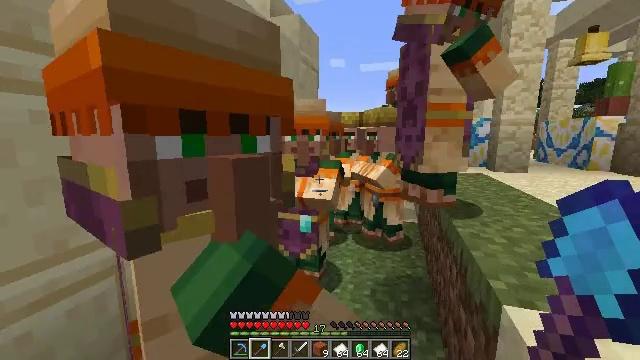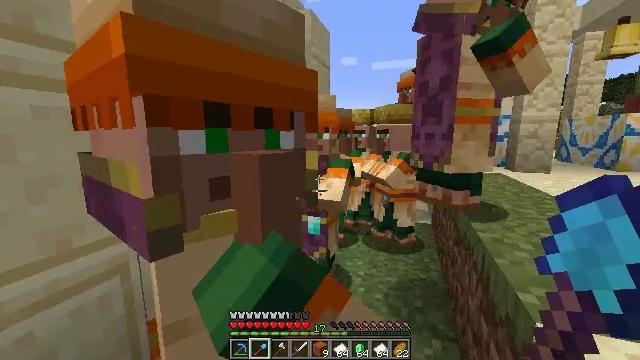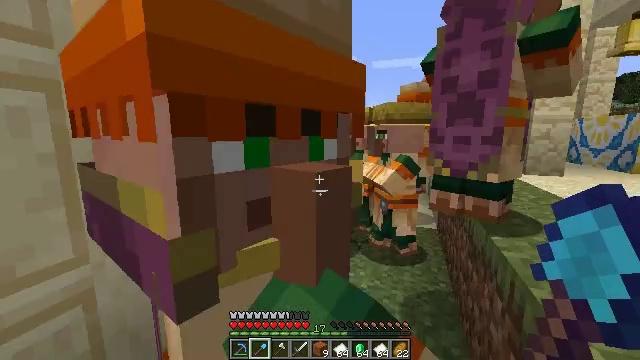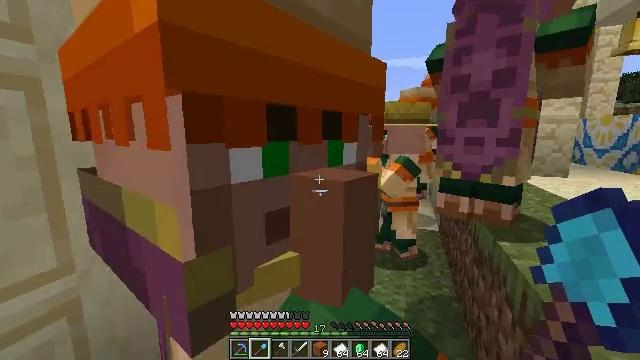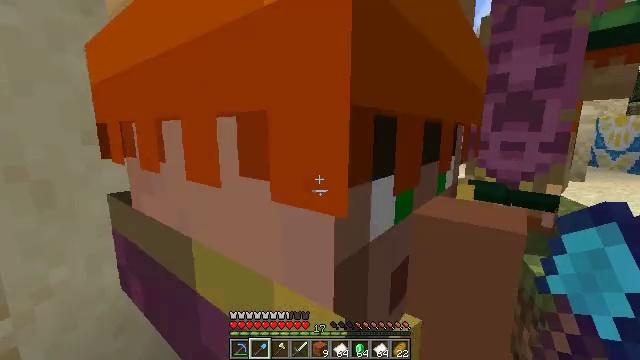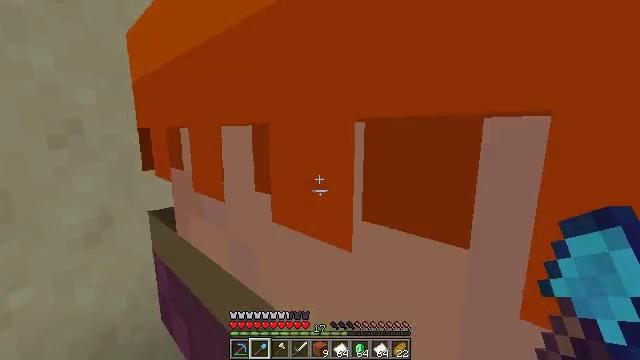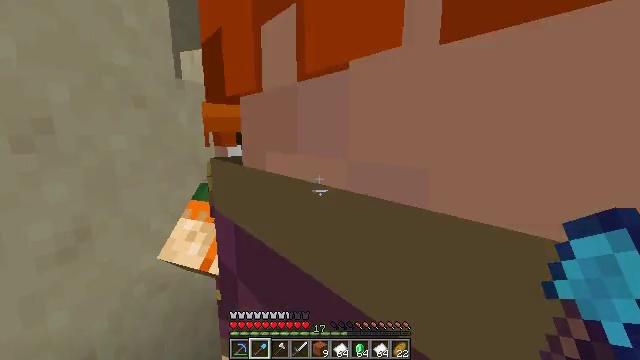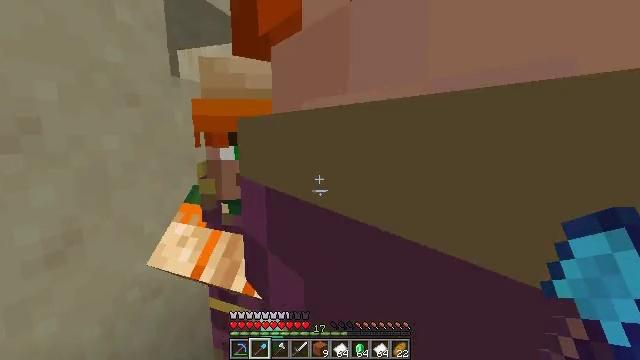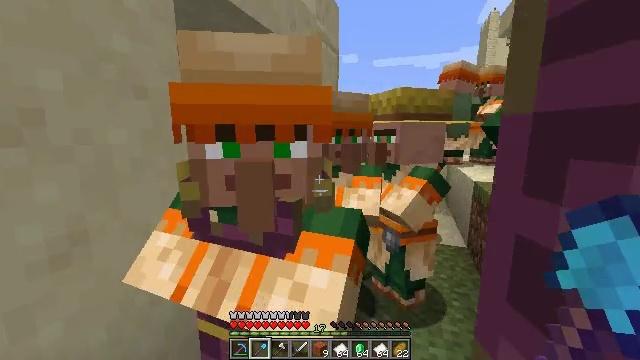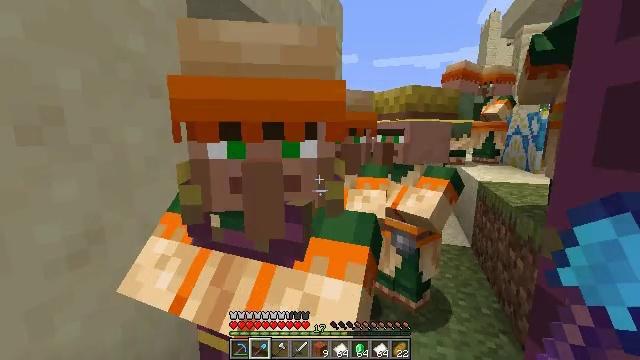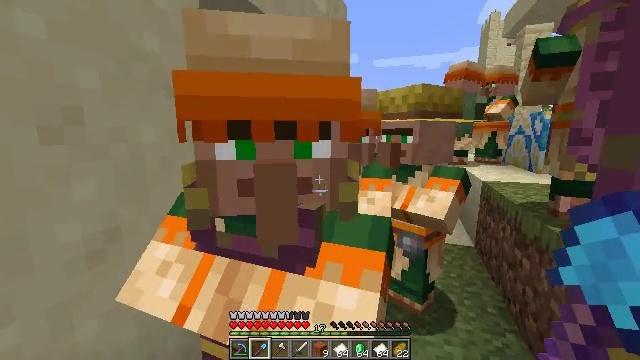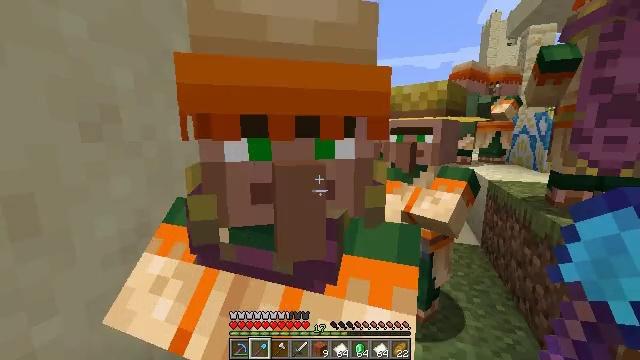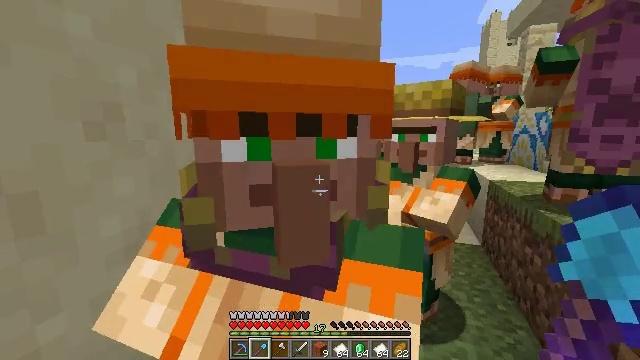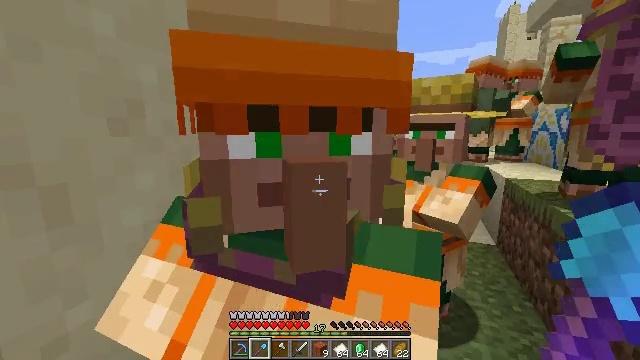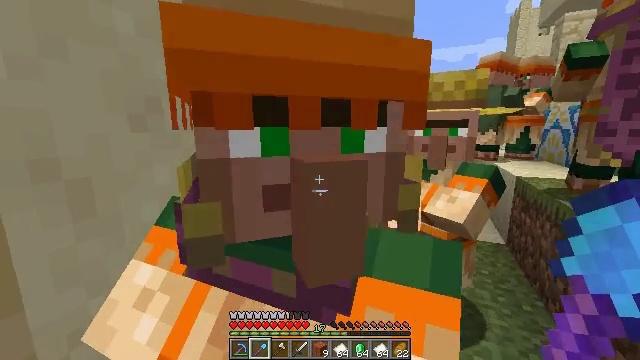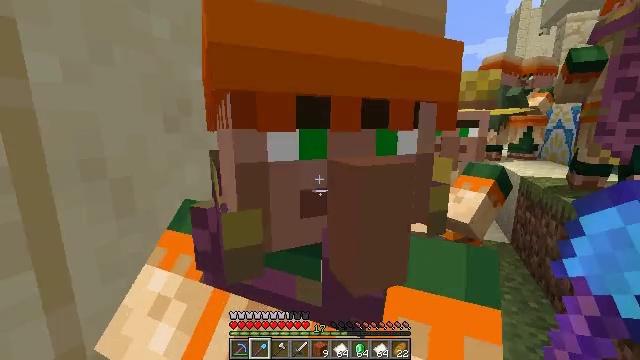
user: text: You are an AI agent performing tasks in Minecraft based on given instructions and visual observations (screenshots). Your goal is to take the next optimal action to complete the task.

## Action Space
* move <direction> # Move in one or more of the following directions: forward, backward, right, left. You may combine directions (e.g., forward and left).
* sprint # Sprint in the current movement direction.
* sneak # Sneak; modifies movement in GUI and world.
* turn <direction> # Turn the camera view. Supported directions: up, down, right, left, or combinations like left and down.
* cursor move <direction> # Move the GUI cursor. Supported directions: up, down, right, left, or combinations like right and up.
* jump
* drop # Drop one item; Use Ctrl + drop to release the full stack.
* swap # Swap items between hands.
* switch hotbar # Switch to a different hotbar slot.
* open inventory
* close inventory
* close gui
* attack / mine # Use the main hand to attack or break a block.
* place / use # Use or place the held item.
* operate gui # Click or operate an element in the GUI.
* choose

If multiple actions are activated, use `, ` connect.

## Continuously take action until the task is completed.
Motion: motion action
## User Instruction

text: Harvest wheat from the field.
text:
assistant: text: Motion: move forward, turn left
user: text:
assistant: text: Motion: move forward
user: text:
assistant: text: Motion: move forward
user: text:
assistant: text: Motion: move forward
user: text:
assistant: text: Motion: move forward
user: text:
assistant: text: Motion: move forward
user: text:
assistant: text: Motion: no_op
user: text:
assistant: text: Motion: no_op
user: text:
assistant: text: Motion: no_op
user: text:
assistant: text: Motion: no_op
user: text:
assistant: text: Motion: no_op
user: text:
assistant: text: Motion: no_op
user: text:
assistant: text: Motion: turn left
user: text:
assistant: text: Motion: move left, turn left
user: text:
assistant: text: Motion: move back and move left, use / place
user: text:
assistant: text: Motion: move back and move left, use / place
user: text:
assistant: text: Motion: move back, use / place
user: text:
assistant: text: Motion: move back, use / place
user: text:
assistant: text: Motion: no_op
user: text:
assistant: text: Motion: open gui
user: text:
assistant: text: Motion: no_op
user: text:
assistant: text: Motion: no_op
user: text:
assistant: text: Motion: no_op
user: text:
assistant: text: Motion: cursor move left
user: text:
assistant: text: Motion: cursor move left
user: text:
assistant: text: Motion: cursor move left
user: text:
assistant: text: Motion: cursor move left
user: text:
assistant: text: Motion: no_op
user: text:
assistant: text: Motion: no_op
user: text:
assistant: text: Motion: no_op